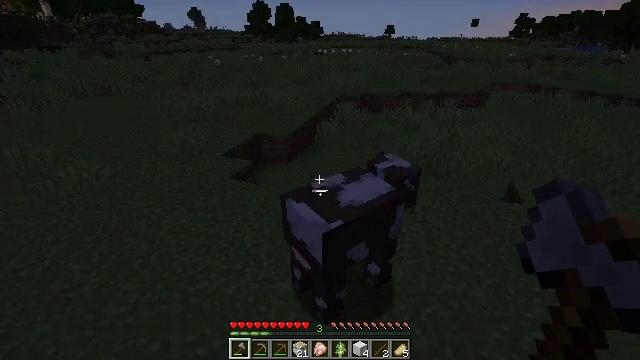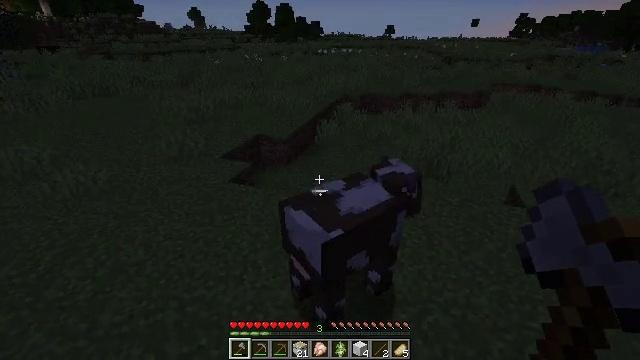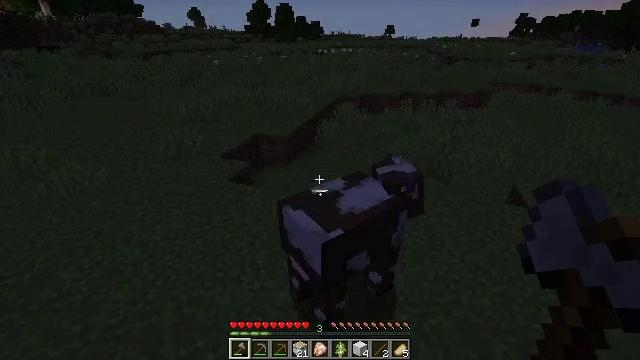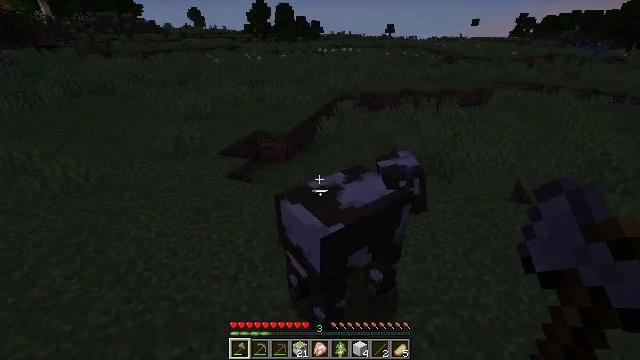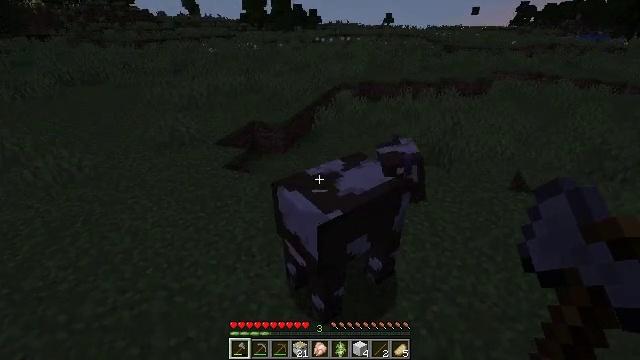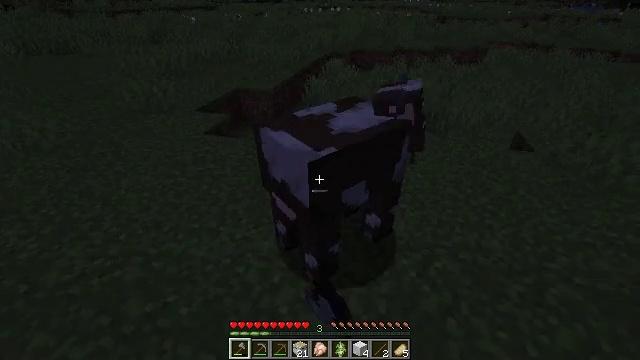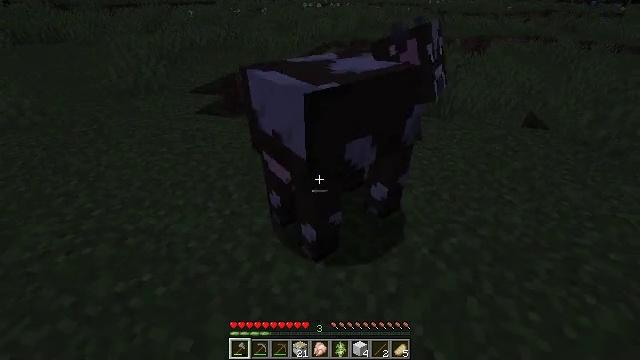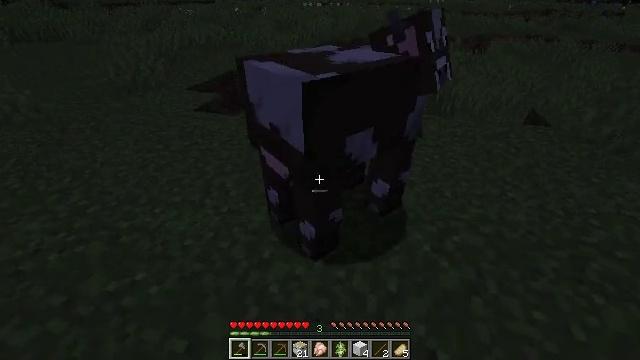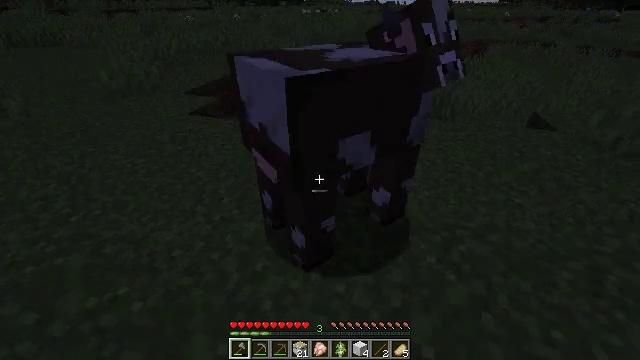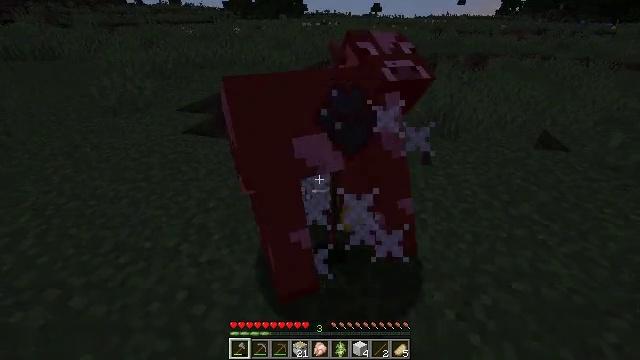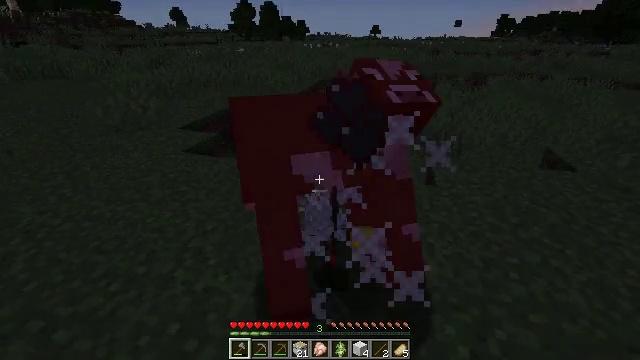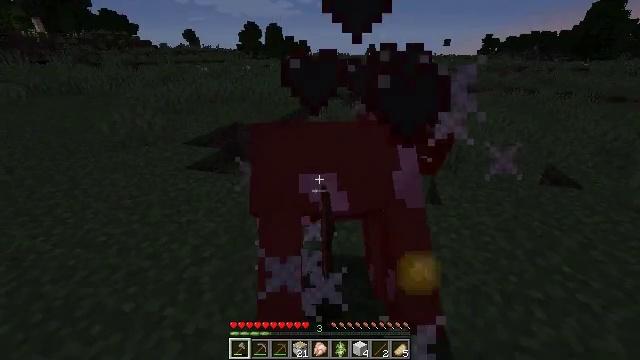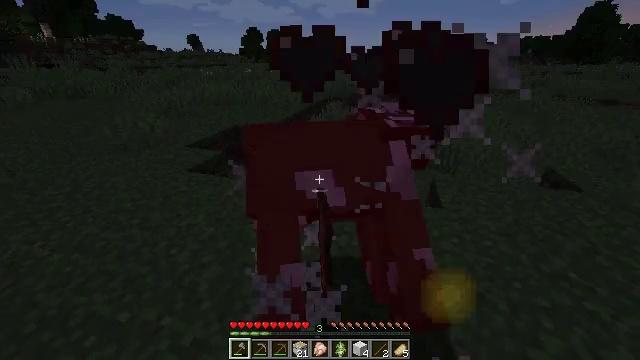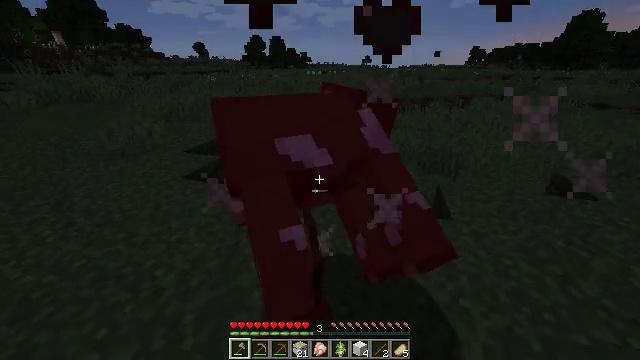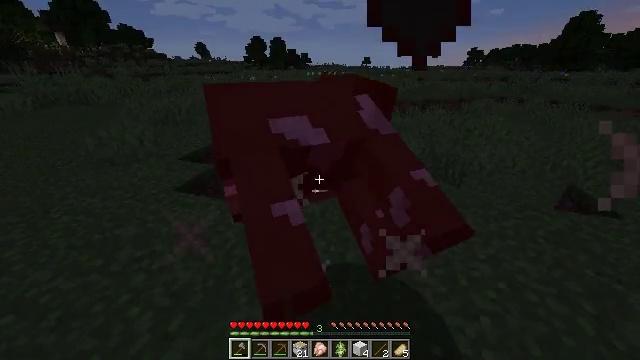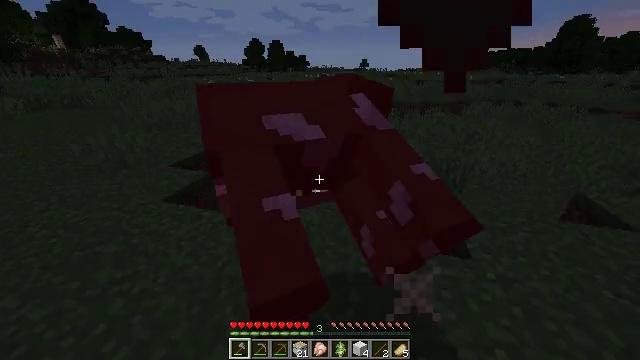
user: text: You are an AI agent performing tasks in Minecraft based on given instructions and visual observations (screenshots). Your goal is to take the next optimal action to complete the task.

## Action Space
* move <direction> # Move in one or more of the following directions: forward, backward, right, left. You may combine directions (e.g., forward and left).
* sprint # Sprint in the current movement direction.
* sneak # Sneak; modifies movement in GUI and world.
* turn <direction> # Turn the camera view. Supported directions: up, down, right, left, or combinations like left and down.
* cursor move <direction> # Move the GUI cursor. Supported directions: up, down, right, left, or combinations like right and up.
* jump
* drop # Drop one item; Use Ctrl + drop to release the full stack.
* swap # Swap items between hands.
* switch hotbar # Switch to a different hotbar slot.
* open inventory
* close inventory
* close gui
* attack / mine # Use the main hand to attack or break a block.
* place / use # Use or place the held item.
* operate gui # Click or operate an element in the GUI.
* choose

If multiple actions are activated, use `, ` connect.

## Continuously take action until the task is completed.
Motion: motion action
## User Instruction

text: Hunt animals.
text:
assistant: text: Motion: jump
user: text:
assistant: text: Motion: jump
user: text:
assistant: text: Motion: jump
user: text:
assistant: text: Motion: turn down, attack / mine, jump
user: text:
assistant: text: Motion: turn right and down, attack / mine
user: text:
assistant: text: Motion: move forward, attack / mine
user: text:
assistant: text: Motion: move forward, attack / mine
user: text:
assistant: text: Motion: move forward, turn up
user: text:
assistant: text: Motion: move forward, turn up
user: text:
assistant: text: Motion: move forward, sprint, turn up
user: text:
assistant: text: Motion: move forward, sprint, turn up
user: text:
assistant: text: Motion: move forward, sprint
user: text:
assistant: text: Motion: move forward, sprint
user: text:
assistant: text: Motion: move forward, sprint
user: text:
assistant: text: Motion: move forward, sprint
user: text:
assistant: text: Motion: move forward, sprint, turn right and up
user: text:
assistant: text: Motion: move forward, sprint, turn right and up
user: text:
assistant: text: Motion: move forward, sprint, turn right and up
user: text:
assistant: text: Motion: move forward, sprint, turn right
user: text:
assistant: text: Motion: move forward, sprint, turn right
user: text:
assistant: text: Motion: move forward, sprint, turn right
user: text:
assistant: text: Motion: move forward, sprint, turn right
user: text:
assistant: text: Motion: move forward, sprint, turn right and down
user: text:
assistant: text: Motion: move forward, sprint
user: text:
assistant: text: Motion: move forward, sprint
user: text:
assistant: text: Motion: move forward, sprint
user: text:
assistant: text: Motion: move forward, sprint
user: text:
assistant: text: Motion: move forward, sprint
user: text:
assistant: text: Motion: move forward, sprint, turn left and down
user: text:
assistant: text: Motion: move forward, sprint, turn left and down